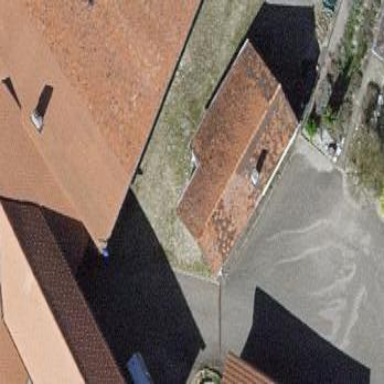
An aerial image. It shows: Shed building.